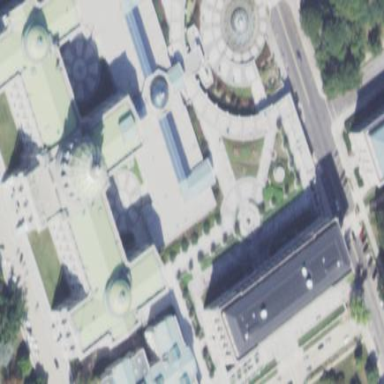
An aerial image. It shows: Government office building.